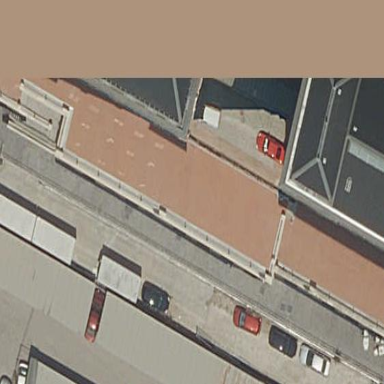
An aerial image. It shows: Parking area with surface.